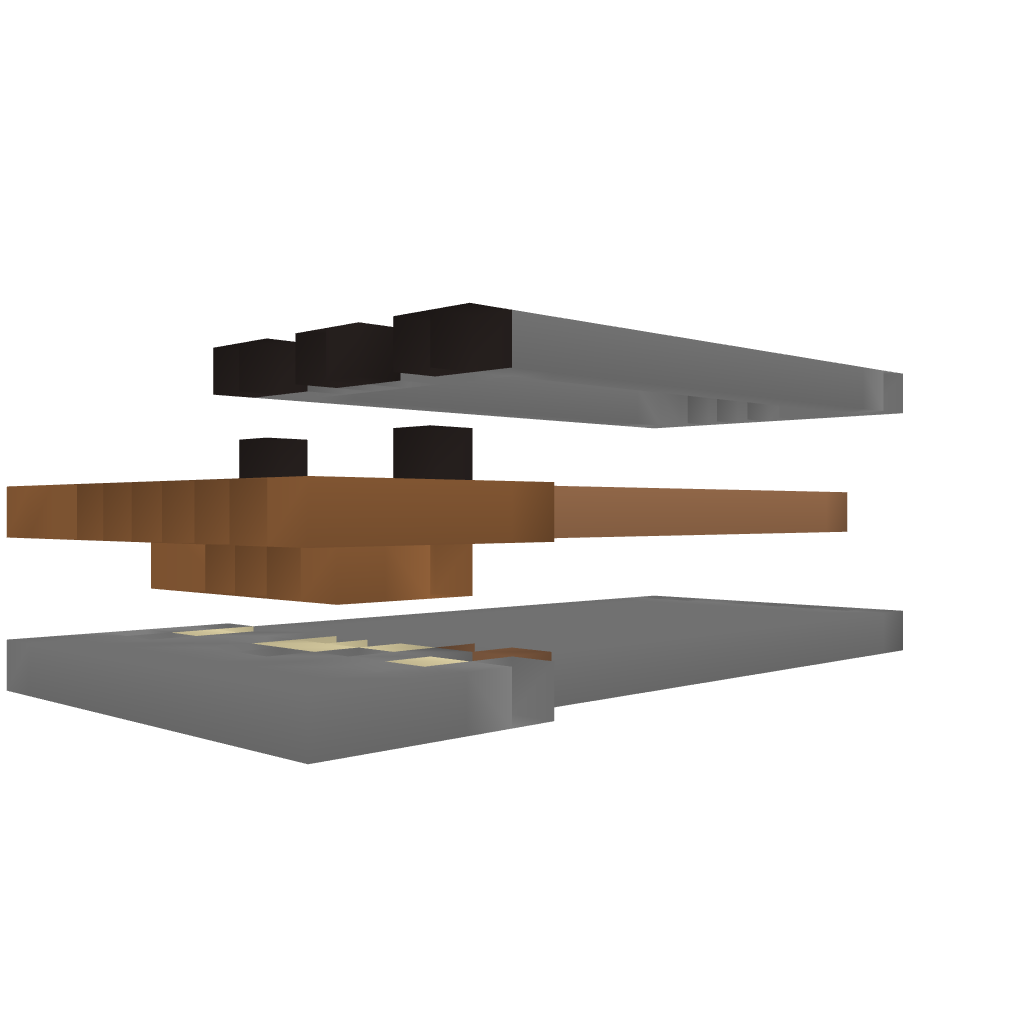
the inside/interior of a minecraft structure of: Chicken Egg Collection &amp; Storage